Question: Is it possible to have a frame where by a new panel in that frame refreshes to the next panel, if you click the 2 link for example.
Is there easy code for this?
The picture below illustrates this better.

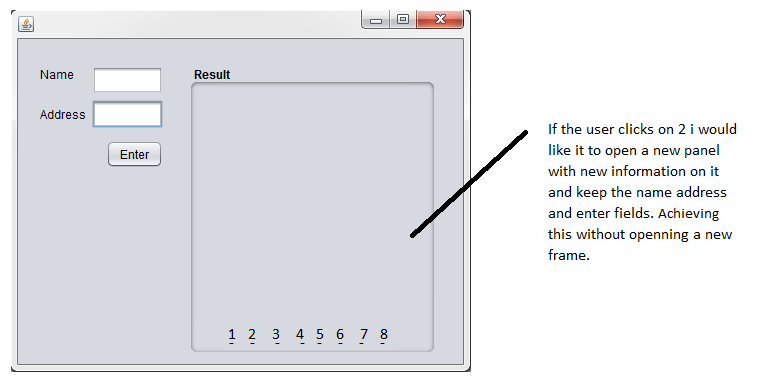
Answer: You'll want to use a <URL>, this is what it's designed for. It will allow you to switch out different components based on your needs
Check out <URL> for more info
> Is there easy code for this?
That's a little subjective, but I would say 'CardLayout' is the simplest of the possible solitons